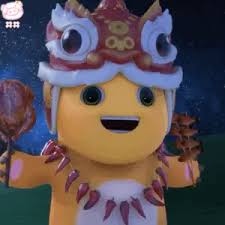
Label: nailong